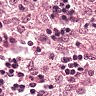
Metastatic tissue present: no